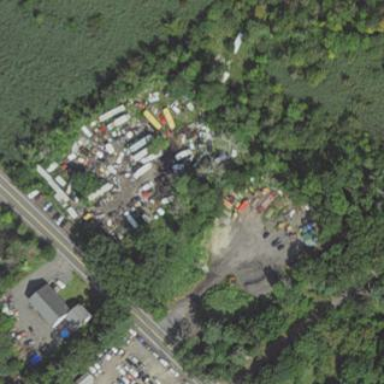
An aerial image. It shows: Scrap yard situated in industrial area.